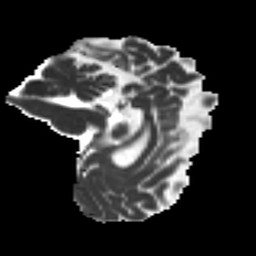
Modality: MD
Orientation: sagittal
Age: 25
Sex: female
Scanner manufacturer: ge
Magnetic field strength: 3 T
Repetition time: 7.8 s
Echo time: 0.0607 s